Question: I have an H2 table with a varchar column with a check constraint defined like this:
'''
CONSTRAINT my_constraint CHECK (varchar_field <> '')
'''
The following insert statement fails, but succeeds when I remove the constraint or insert any other value that is not just the minus sign ("-").
'''
PreparedStatement ps= con.prepareStatement("INSERT INTO my_table (id, varchar_field) VALUES (?, ?);");
ps.setInt(1, id);
ps.setString(2, "-");
ps.executeUpdate();
'''
Update: further tests reveal behavior that I do not understand. Is the minus sign some kind of string literal operator in SQL/H2 database? If yes, how do I escape it?

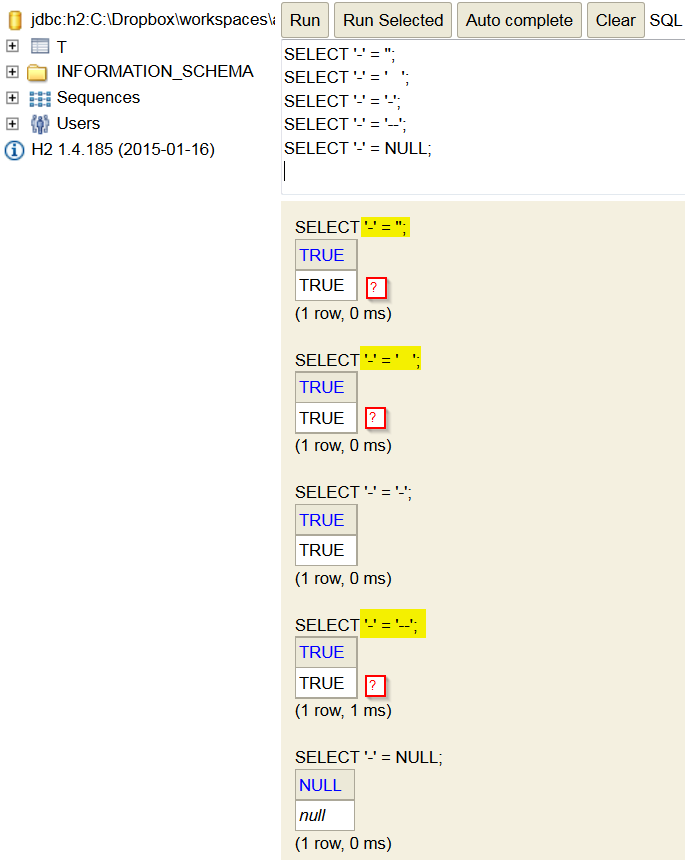
Answer: Based on Gord's comment I tested with H2 1.3.176, but I still had the same problem. When I created a new test database, I did not observe the problem.
-> For the new test db i did not specify a collation, but the application db is created with "COLLATION=ENGLISH STRENGTH PRIMARY".
I really didn't expect primary strength collation to cause '('-' = '')' to evaluate to true... I will have to revisit my own question from a few years ago: <URL>.
I am again very confused and unsure about what collation I should use.